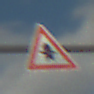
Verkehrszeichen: Vorfahrt
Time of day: MorningAfternoon
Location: Outdoor (RoadRail)
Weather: PartlyCloudy
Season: NotSpecified
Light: Natural